Question: I have 2 DIVs. Something like below:
'''
<div id="myForm" style="border: 1px solid black;width:500px;height:300px;margin-top: 10px;">
<div class="leftcolumn">
<div><input type="text" name="title" id="title" placeholder="Type title here" style="width:auto;" /></div>
<div><textarea name="desc" id="desc" placeholder="Type description here" style="width:auto;"></textarea></div>
</div>
<div class="rightcolumn">
<div>
<label style="text-align: right;">Owner:</label>
<input type="text" name="owner" id="owner" style="width: 100px;">
</div>
<div>
<label style="text-align: right;">Estimate:</label>
<input type="text" name="estimate" id="estimate" style="width: 100px;">
</div>
</div>
</div>
'''
And then css I am using is given below:
'''
.leftcolumn { width: auto; border: 1px solid red; float: left}
.rightcolumn { width: 200px; border: 1px solid red; float: right}
'''
Given below a screenshot for the issue I'm facing:

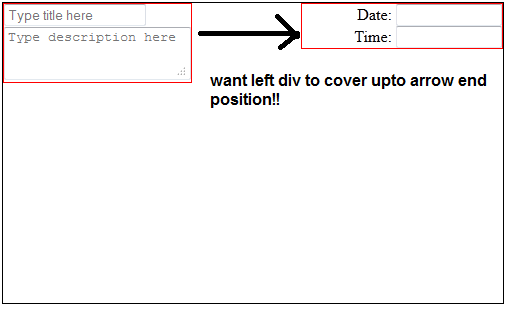
Answer: change css to:
'''
.leftcolumn { width: auto; border: 1px solid red; margin-right: 204px;}
.rightcolumn { width: 200px; border: 1px solid red; float: right}
'''
and replace right and left in html:
'''
<div id="myForm" style="border: 1px solid black;width:500px;height:300px;margin-top: 10px;">
<div class="rightcolumn">
<div>
<label style="text-align: right;">Owner:</label>
<input type="text" name="owner" id="owner" style="width: 100px;">
</div>
<div>
<label style="text-align: right;">Estimate:</label>
<input type="text" name="estimate" id="estimate" style="width: 100px;">
</div>
</div>
<div class="leftcolumn">
<div><input type="text" name="title" id="title" placeholder="Type title here" style="width:auto;" /></div>
<div><textarea name="desc" id="desc" placeholder="Type description here" style="width:auto;"></textarea></div>
</div>
</div>
'''
<URL>